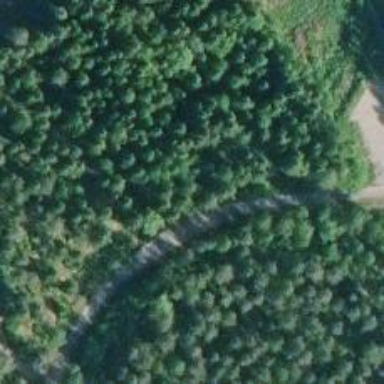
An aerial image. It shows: Unclassified road.